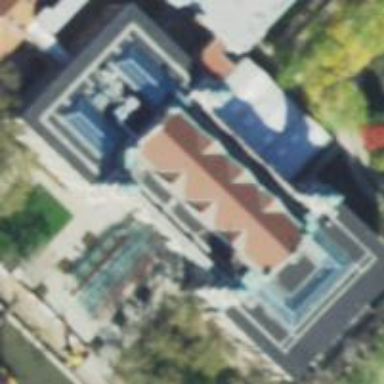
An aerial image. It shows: Historic building used as museum.